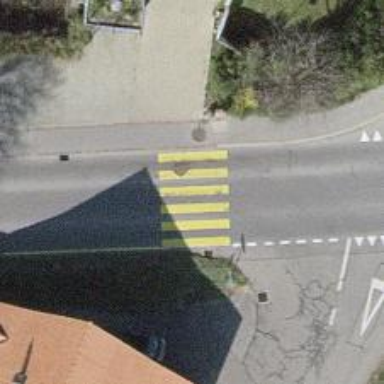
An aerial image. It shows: Marked zebra crossing on the road.